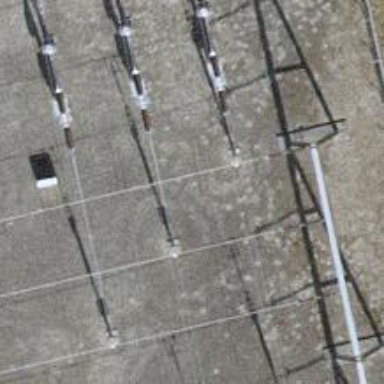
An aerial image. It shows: Power line with 3 cables in bay configuration.